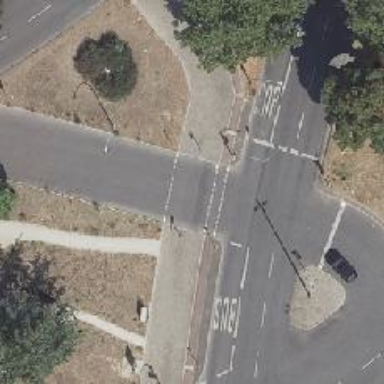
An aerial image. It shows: Road crossing with traffic signals.